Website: lowes
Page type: address-validator
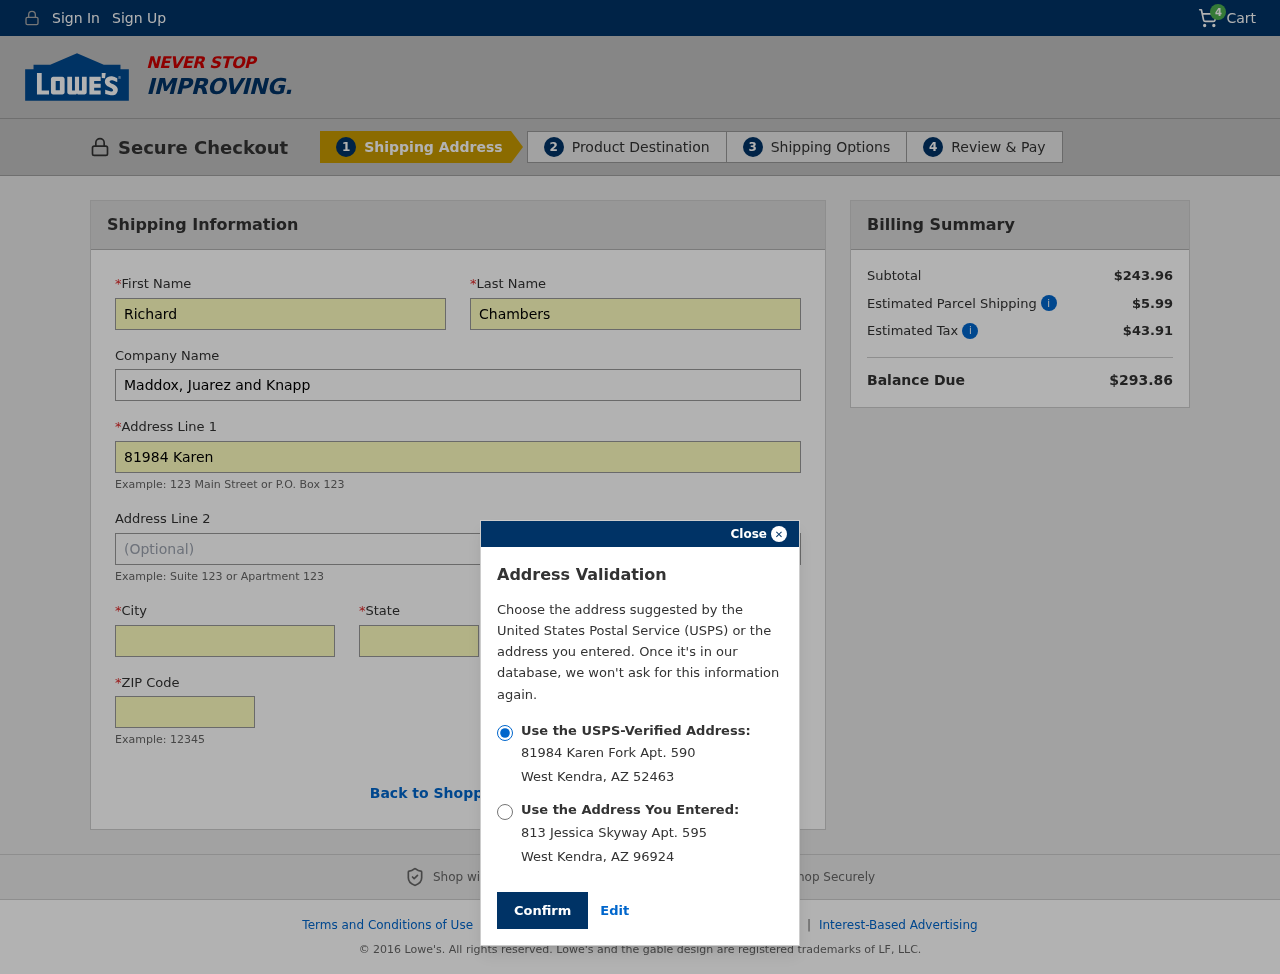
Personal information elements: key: PII_CITY
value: West Kendra
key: PII_COMPANY
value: Maddox, Juarez and Knapp
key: PII_FIRSTNAME
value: Richard
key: PII_LASTNAME
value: Chambers
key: PII_POSTCODE
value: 52463
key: PII_POSTCODE2
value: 96924
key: PII_STATE
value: Arizona
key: PII_STATE_ABBR
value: AZ
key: PII_STREET
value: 81984 Karen Fork Apt. 590
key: PII_STREET2
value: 813 Jessica Skyway Apt. 595
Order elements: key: ORDER_NUM_ITEMS
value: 4
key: ORDER_SUBTOTAL
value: $243.96
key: ORDER_SHIPPING_COST
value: $5.99
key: ORDER_TAX
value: $43.91
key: ORDER_TOTAL
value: $293.86